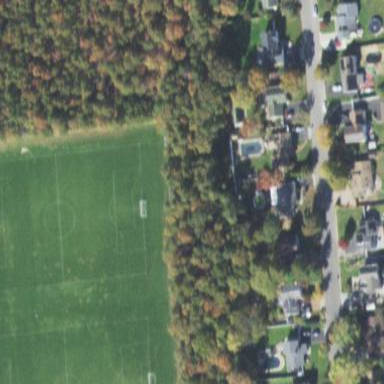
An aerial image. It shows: Soccer pitch for leisureland activities.